Question: Update: looks like mouseleave event doesn't fire on the label wrappers, and that is what the tooltip looks for.
My problem is best seen from the example here:
<URL>
Basically I have some disabled checkbox/radio inputs wrapped in a label (.checkbox-inline/.radio-inline) and when I hover from right to left over the chexkboxes/radios, all the tooltips stay active.
'''
<label class="checkbox-inline" title="Tooltip content..." data-toggle="tooltip">
<input type="checkbox" value="1" disabled> 1
</label>
'''

Not sure if this is a Bootstrap bug or something with event propagation in Chrome? Can't seem to get a good workaround. Any ideas?
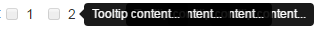
Answer: This css rule will resolve the problem by allowing event propagation from the disabled input (Chrome prevents cursor events for disabled inputs) so the parent label element receives it.
'''
.checkbox-inline > [disabled], .radio-inline > [disabled] {
pointer-events: none;
}
'''